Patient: sex M, age 63
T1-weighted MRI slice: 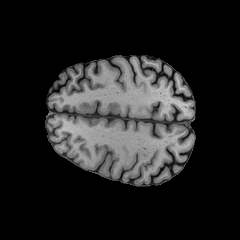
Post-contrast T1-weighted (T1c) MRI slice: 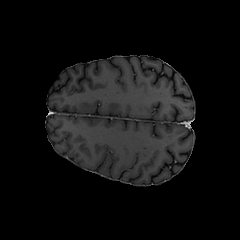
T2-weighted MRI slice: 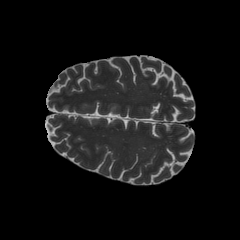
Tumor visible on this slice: no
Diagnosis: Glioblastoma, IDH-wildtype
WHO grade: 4